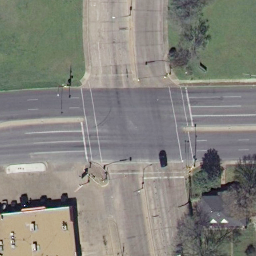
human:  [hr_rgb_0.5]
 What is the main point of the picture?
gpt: intersection